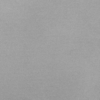
Label: dusty